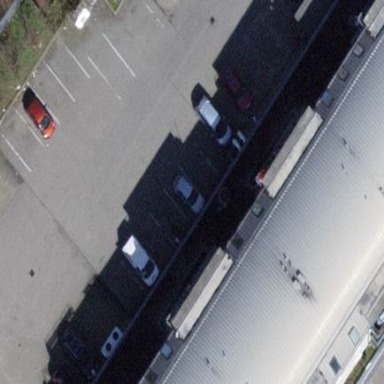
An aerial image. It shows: Parking area with surface.